Question: I currently have an 'IndexRoute'. I want to load 3 other controllers into it. Those 3 other controllers are called 'Sports', 'News', 'Business'. I read the embersjs documentation and it states that you need to implement the 'renderTemplate' hook into the 'IndexRoute' for each of those controllers to be shown in the index. <URL>
Once I did that I put in the index template
'''
{{ outlet sports }}
{{ outlet news }}
{{ outlet business }}
'''
They are showing up but as I look through the EmberInspector extension the individual model for 'Sports', 'News', 'Business' are not loading.
Why are the models for these 'Sports', 'News', 'Business' not loading in the index?
<URL>

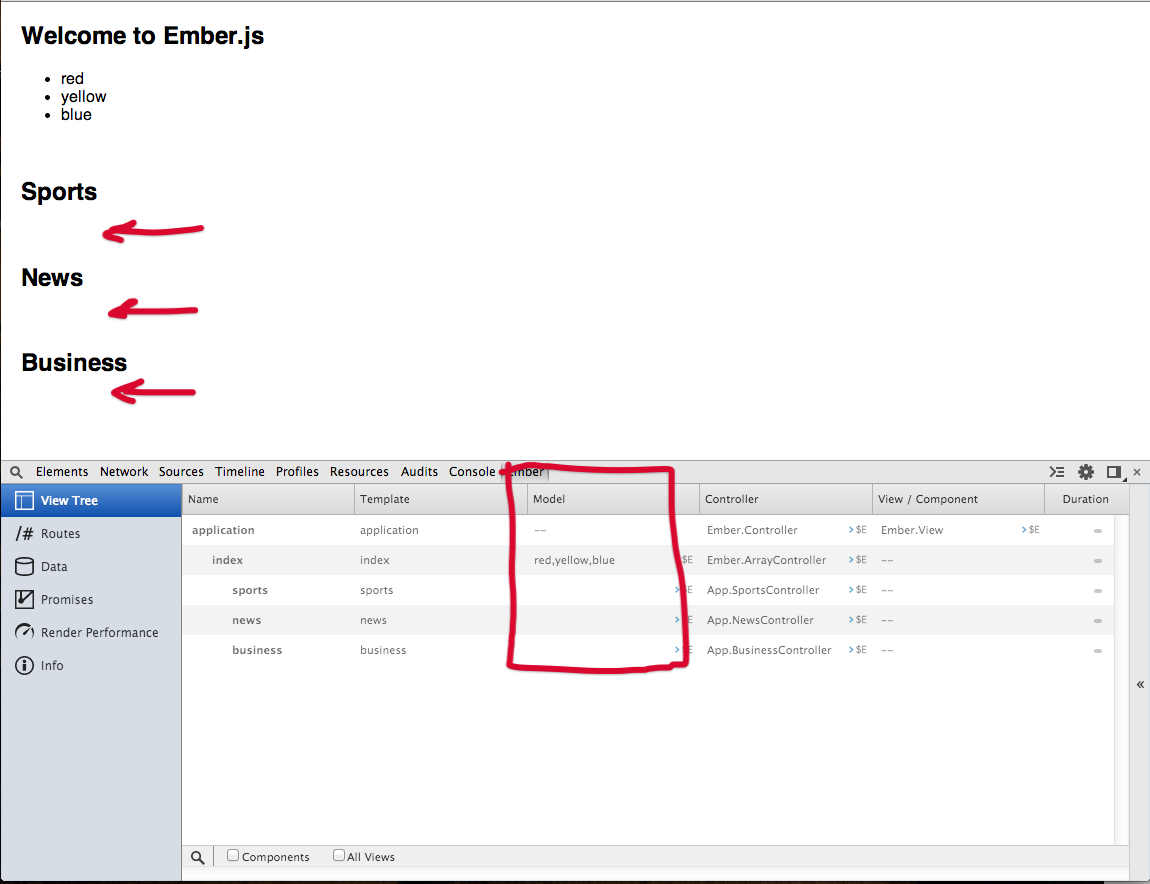
Answer: route's are only hit when you define and hit a route via url.
For example if you'd defined your router like this:
'''
Ember.Router.map(function(){
this.resource('foo', function(){
this.resource('bar');
});
});
'''
And hit '/foo/bar'
It would hit
'''
App.FooRoute = Em.Route.extend({
});
'''
and
'''
App.BarRoute = Em.Route.extend({
});
'''
If you want to hit it all from just the root url you might as well return it all from the application model hook.
'''
App.ApplicationRoute = Ember.Route.extend({
model: function() {
return {
colors: ['red', 'yellow', 'blue'],
news: ['Europe', 'Asia', 'America'],
business: ['Markets', 'Finance', 'Stocks'],
sports: ['golf', 'hockey', 'football']
};
}
});
'''
And then you can use 'render' from the template and supply it a template name and a model.
'''
<script type="text/x-handlebars">
<h2>Welcome to Ember.js</h2>
<ul>
{{#each item in colors}}
<li>{{item}}</li>
{{/each}}
</ul>
<br>
{{render 'sports' sports}}
<br>
{{render 'news' news}}
<br>
{{render 'business' business}}
<br>
{{outlet}}
</script>
'''
<URL>